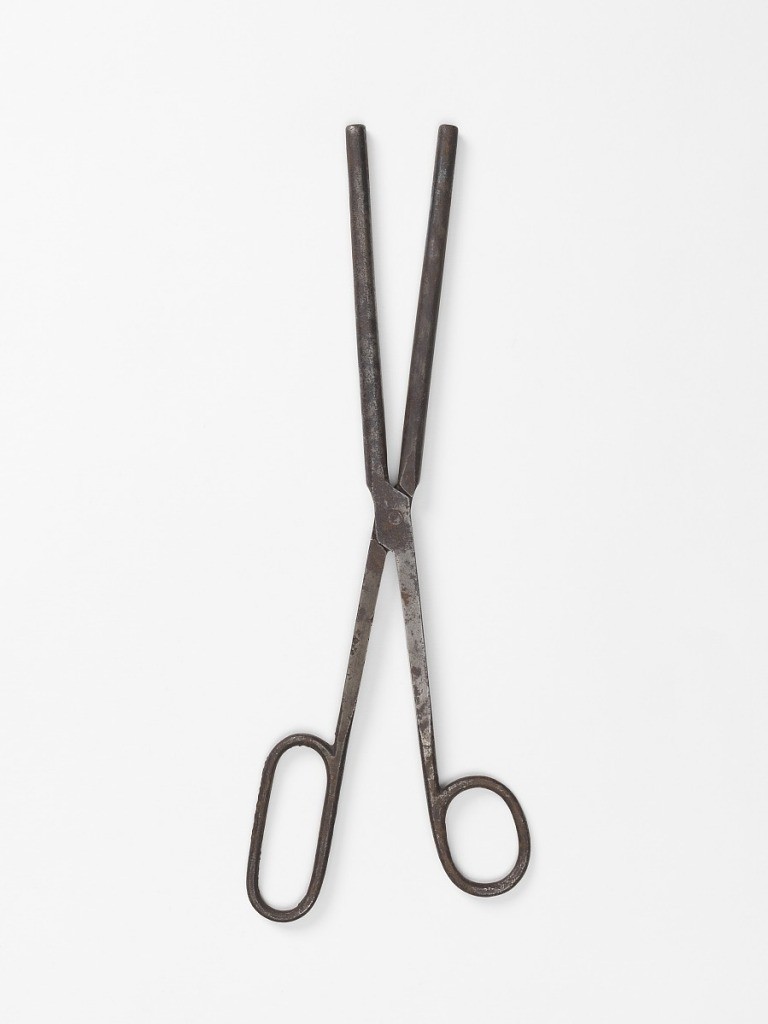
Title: Tool
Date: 19th century
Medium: Iron
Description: For fluting fabric. Scissors-like instrument of two cylindrical rods, with handles, moveable on a central pin. In two parts, the pin being broken.